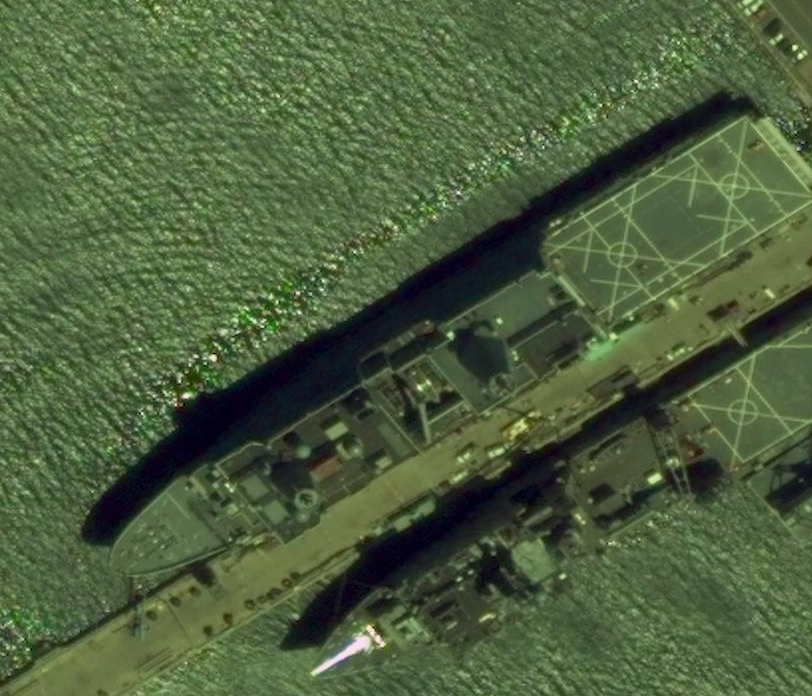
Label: combat